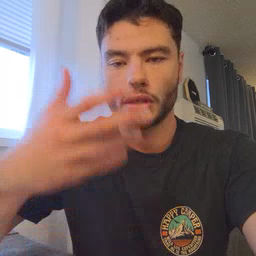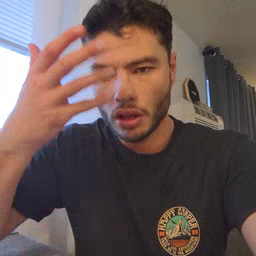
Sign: lion